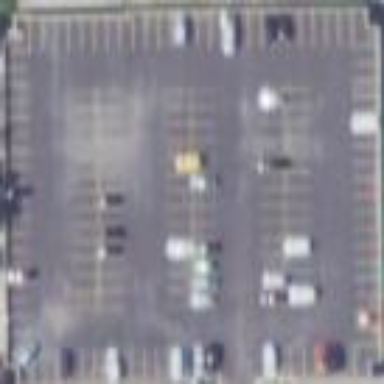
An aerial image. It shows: Multi-storey parking building.